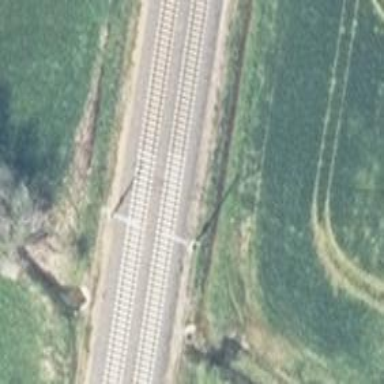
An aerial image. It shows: Milestone along the railway track with catenary mast.